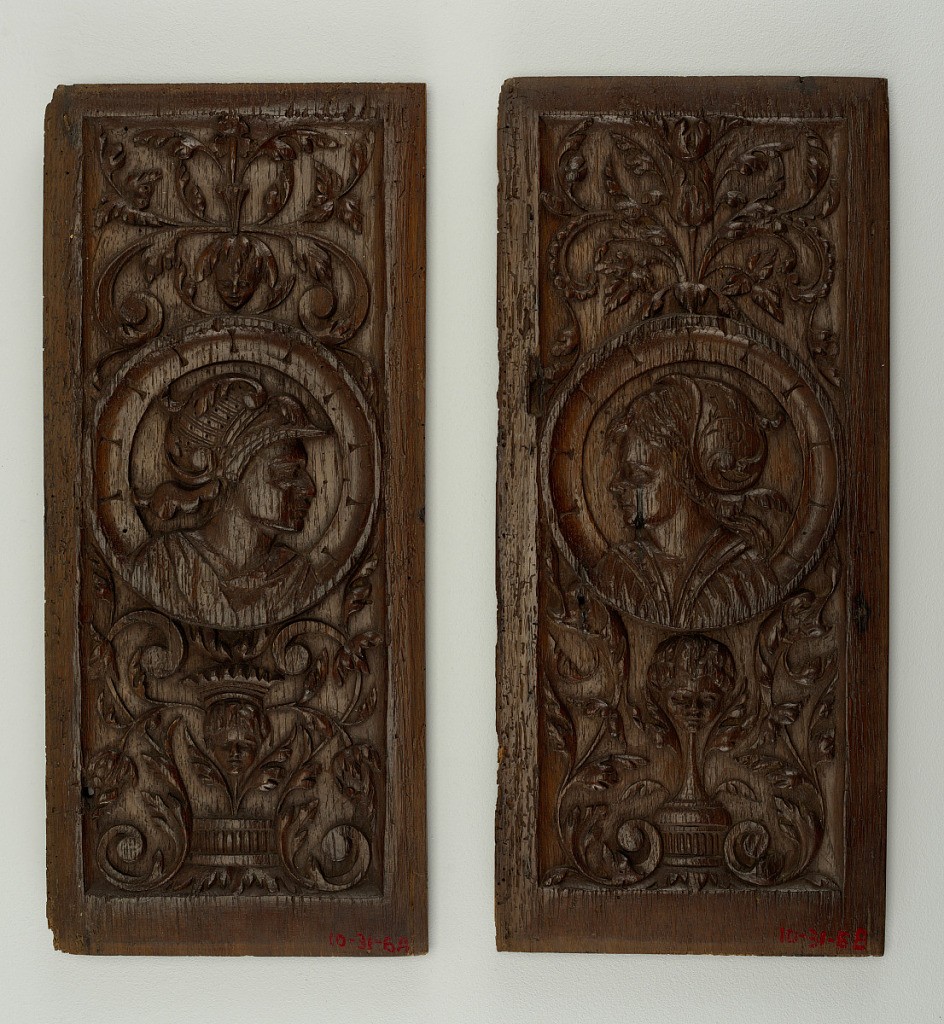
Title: Panels
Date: mid-16th century
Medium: oak, carved
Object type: panels
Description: In center, medeallion heads of a)of a man, b) of a woman. Above and below, arabesques of foliage and children's heads.